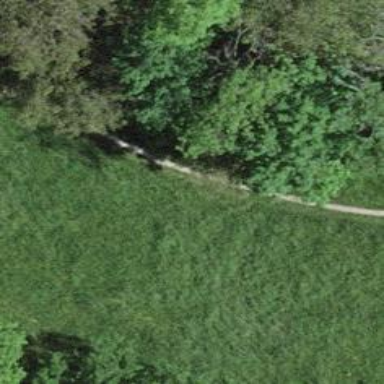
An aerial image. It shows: Unpaved path.